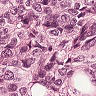
Metastatic tissue present: yes